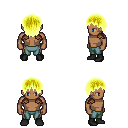
a pixel art fantasy rpg character, male body template, human, dark skin, leather shoulder armor, teal pants, gold plain hairstyle, black shoes, four views (front, back, left, right), 2x2 character sprite sheet, small pixel art, hard edges, no anti-aliasing